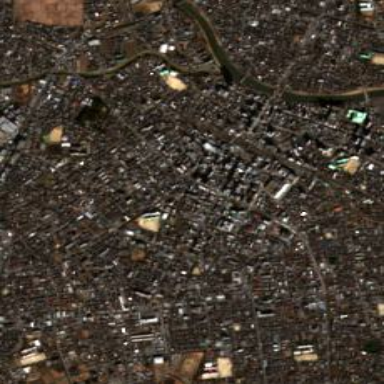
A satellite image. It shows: Cityscape.